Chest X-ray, AP view. Patient: 56 years old, sex M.
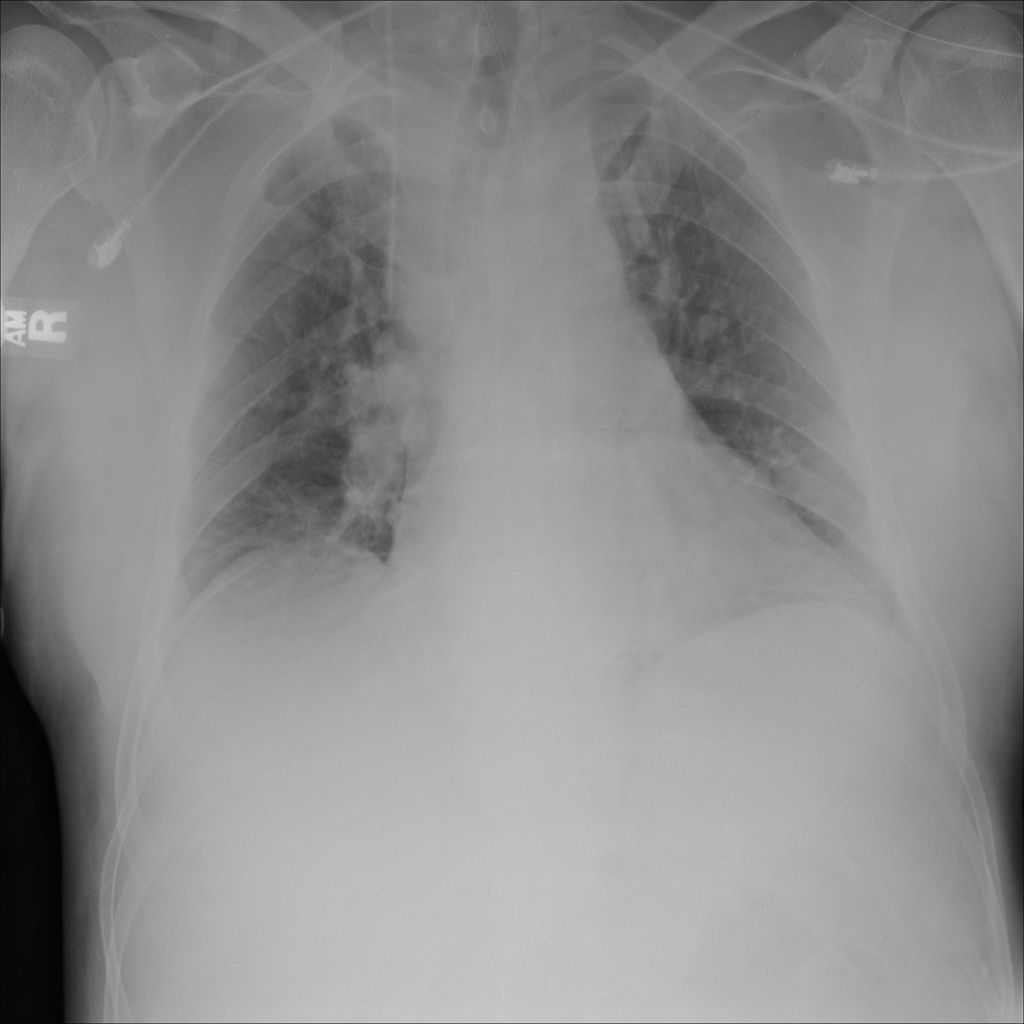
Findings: Atelectasis